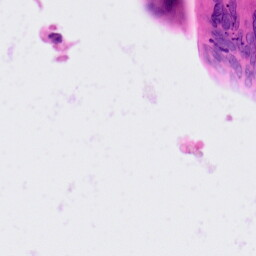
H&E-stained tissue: Colon